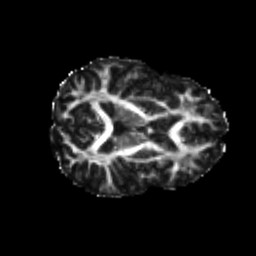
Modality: FA
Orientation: axial
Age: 21
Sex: female
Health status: healthy
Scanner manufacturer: philips
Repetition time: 7.388 s
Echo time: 0.08599 s